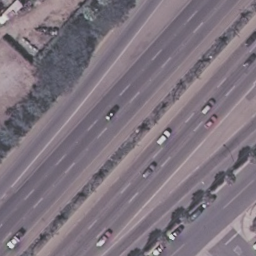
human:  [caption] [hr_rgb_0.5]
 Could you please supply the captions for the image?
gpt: Two straight freeways with some plants beside them and some cars on the roads .

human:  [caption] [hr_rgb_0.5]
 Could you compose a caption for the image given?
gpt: There are two straight freeways with some plants beside them .

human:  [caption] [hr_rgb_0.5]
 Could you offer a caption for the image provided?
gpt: There are two straight freeways with some cars on them .

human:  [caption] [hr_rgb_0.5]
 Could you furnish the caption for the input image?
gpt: Two straight freeways closed together with some plants beside them .

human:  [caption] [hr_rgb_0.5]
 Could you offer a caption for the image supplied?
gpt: Two straight freeways closed together with some cars on them .